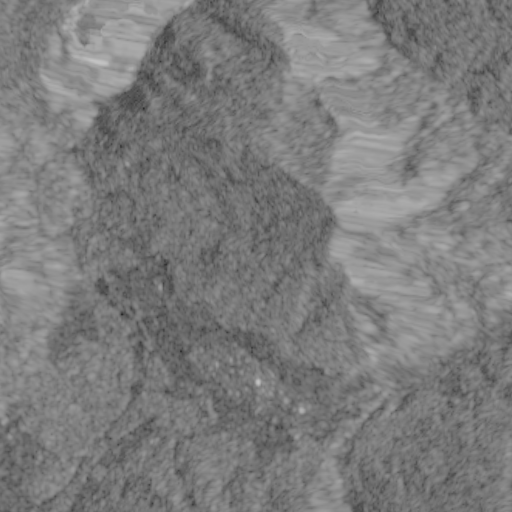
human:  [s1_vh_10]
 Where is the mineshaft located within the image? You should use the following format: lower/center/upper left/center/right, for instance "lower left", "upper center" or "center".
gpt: The mineshaft is located in the center left of the image.
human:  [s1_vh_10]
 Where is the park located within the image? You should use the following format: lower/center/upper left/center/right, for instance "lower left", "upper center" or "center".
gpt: The park is located in the lower left of the image.
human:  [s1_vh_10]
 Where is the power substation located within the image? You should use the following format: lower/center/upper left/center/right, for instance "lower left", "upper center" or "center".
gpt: The power substation is located in the lower center of the image.
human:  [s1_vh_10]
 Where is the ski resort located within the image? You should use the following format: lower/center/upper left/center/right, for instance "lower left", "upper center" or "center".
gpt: The ski resort is located in the lower left of the image.
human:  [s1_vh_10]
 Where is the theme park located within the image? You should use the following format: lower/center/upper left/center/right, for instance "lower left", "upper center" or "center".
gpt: The theme park is located in the lower left of the image.
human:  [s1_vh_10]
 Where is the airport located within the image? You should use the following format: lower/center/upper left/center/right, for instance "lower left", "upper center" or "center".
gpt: There is no airport in the image.

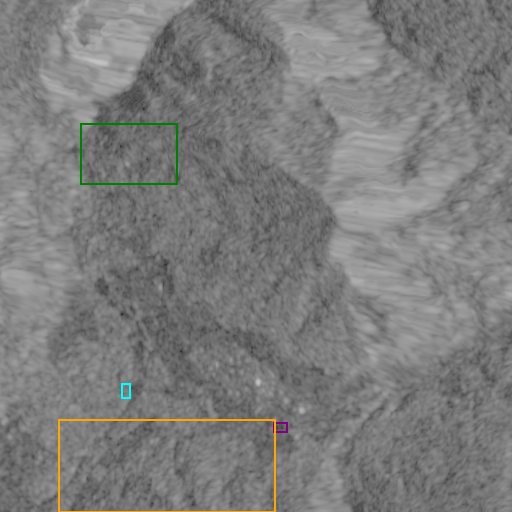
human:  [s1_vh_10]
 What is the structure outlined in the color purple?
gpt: The structure outlined in purple is a park.
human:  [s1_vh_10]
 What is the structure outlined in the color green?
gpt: The structure outlined in green is a quarry.
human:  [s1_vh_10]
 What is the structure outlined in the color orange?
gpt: The structure outlined in orange is a ski resort.
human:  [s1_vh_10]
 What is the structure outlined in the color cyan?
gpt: The structure outlined in cyan is a theme park.
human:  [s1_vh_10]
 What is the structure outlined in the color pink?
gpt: There is no pink outline.